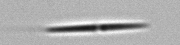
Label: pennate_Pseudo-nitzschia